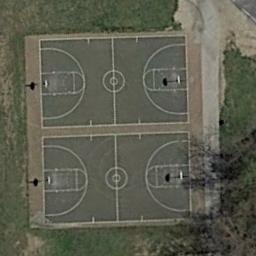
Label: basketball_court